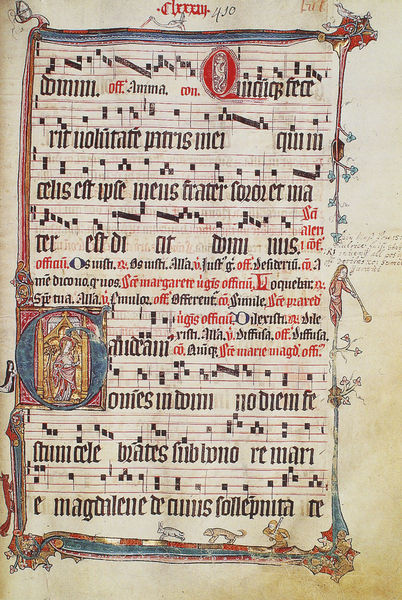
Titel: Graduale
Institution: Köln, Erzbischöfliche Diözesan- und Dombibliothek
Schlagwörter: vogel, schwarz, weiss, hund, rot, tiere, rahmen, taube, gold, musik, umrandung, engel, hase, schrift, noten, notenblatt, verzierung, text, jagd, wappen, singen, jäger, leid, mittelalter, heiliger, fanfare, ziege, lied, latein, trompete, strauß´phe, stechschrift